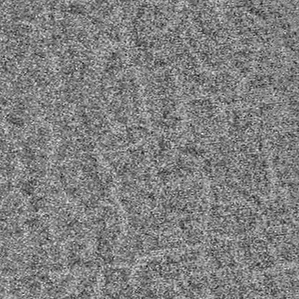
Label: frost